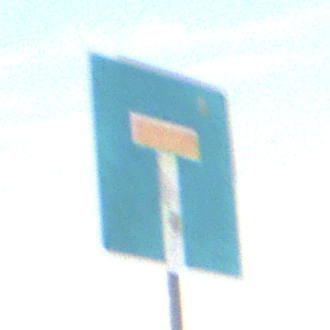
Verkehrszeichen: Sackgasse
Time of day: SunriseSunset
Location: Outdoor (Nature)
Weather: PartlyCloudy
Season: NotSpecified
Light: Natural